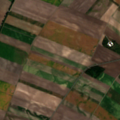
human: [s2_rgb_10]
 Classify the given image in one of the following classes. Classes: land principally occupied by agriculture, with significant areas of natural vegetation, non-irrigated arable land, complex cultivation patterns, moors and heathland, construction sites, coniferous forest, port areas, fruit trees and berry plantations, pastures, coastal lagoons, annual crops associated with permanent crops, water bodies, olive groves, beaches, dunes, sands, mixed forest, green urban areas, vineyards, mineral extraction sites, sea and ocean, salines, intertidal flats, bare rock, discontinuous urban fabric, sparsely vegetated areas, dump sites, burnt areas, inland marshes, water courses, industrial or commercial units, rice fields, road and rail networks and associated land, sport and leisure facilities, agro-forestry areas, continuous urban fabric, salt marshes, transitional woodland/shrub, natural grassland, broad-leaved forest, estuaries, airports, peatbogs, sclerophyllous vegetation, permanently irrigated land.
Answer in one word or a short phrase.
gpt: non-irrigated arable land